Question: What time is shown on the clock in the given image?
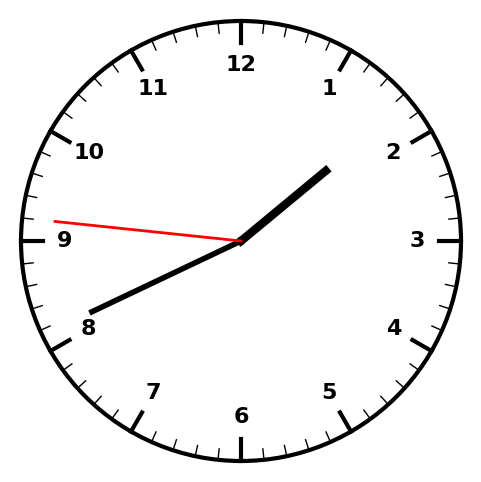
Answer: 01:40:46